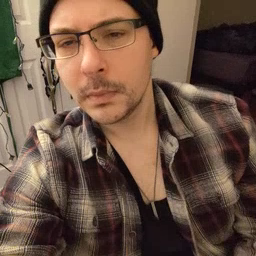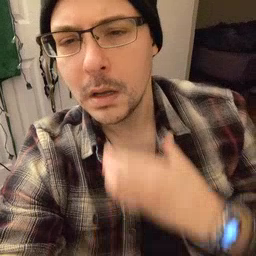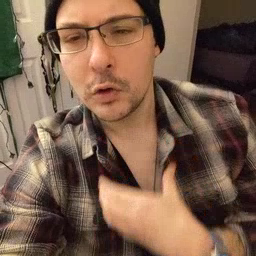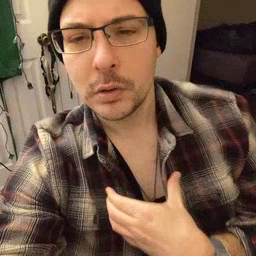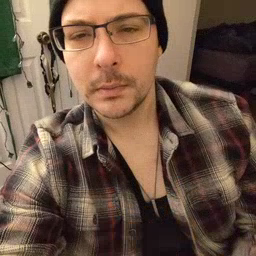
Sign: hungry